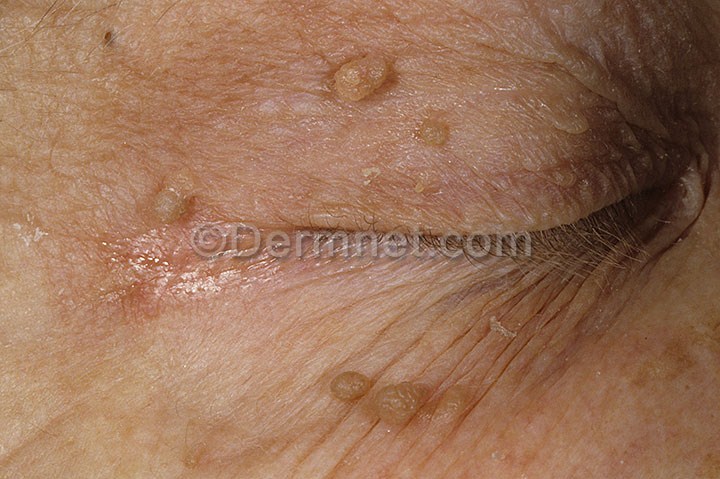
Disease: Seborrheic Keratoses and other Benign Tumors